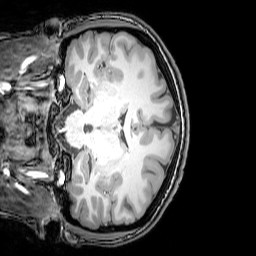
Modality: T1w
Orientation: coronal
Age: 23
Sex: female
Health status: healthy
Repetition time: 0.081 s
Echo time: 0.037 s